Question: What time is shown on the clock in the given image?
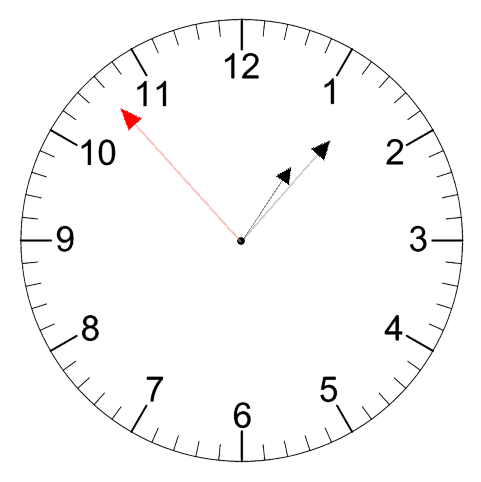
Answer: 01:06:53